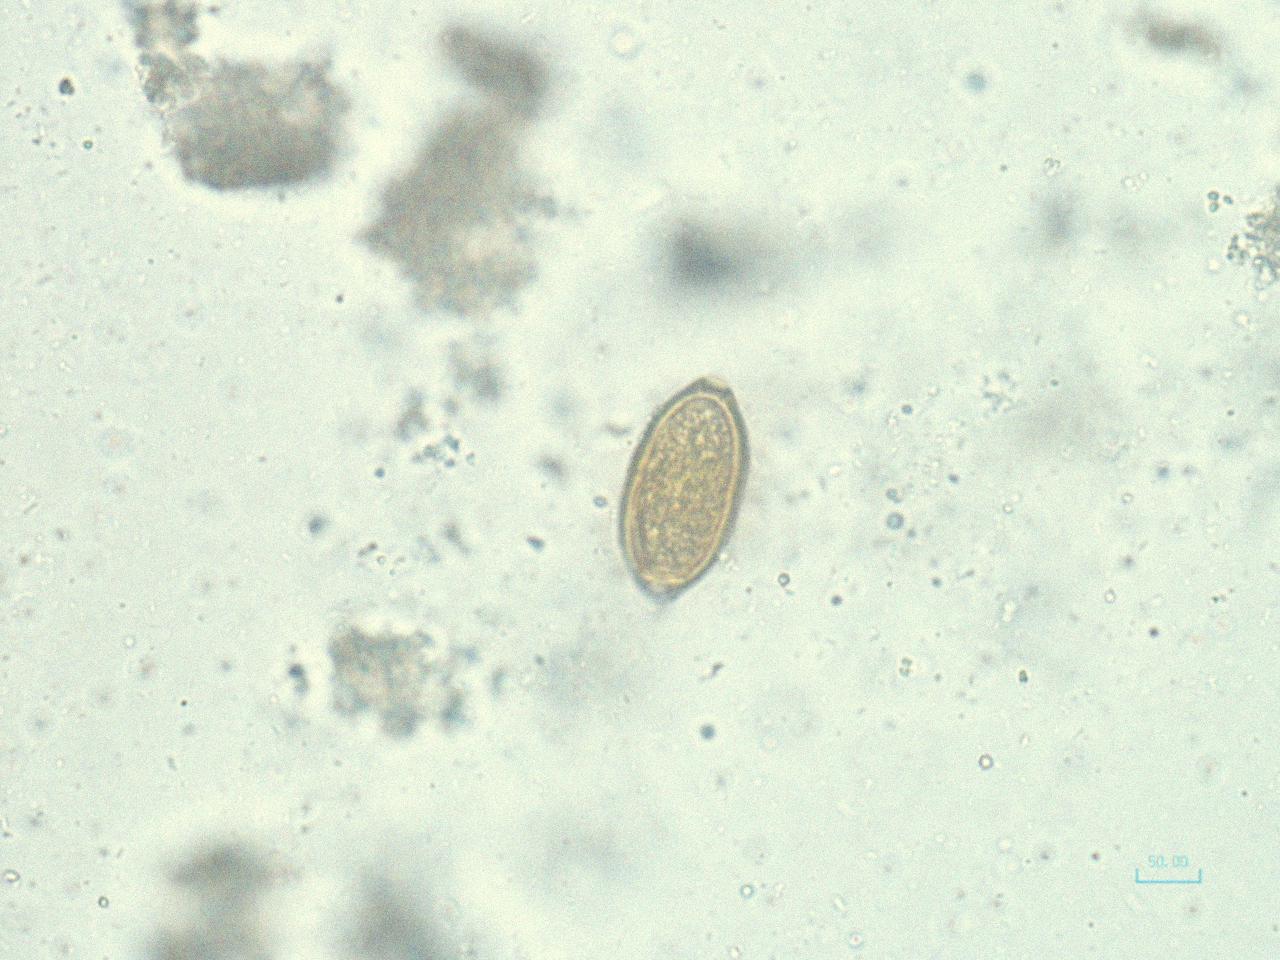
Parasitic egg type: Trichuris trichiura